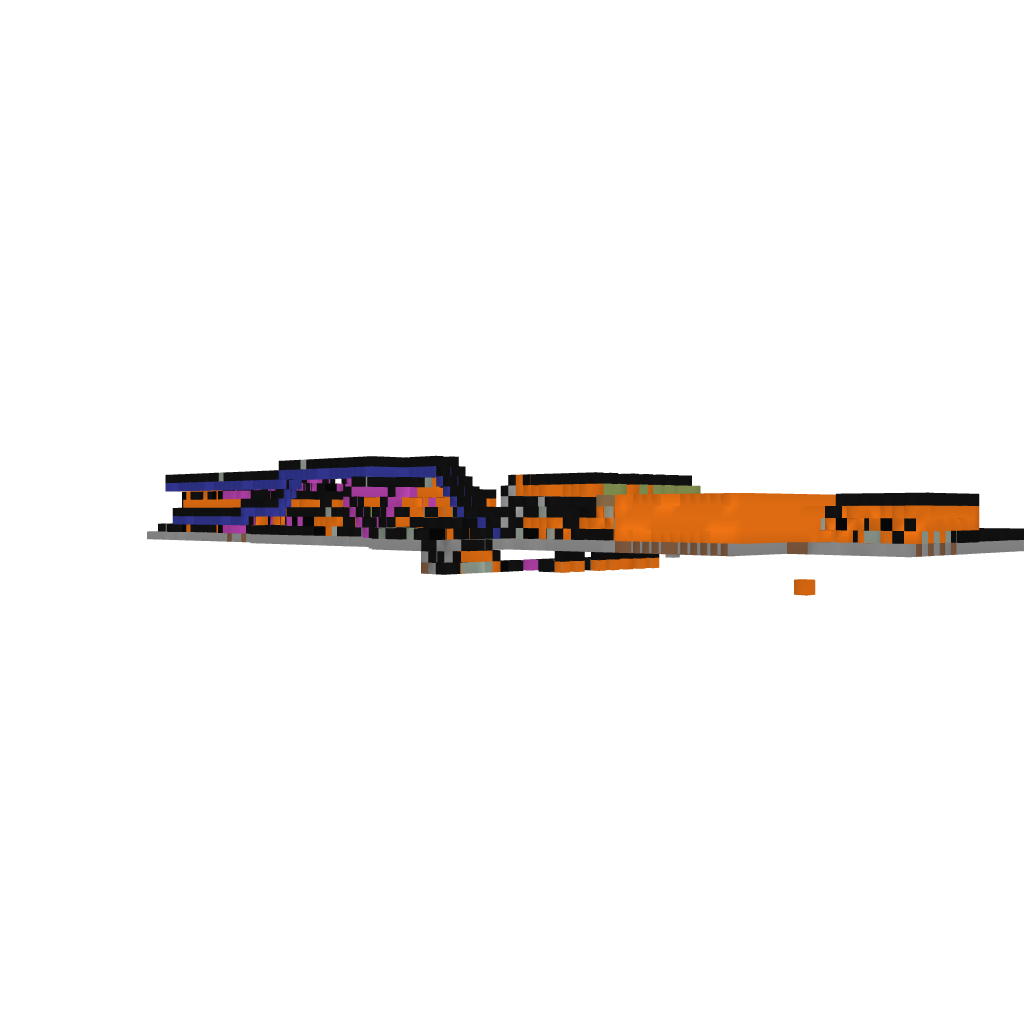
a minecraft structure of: Redstone Calculator